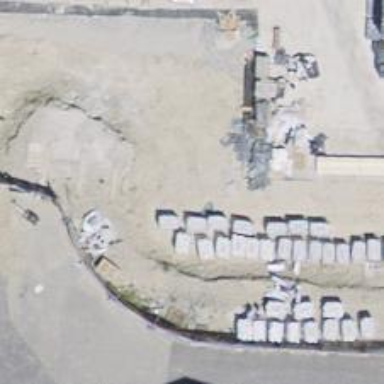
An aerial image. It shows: Bollard.